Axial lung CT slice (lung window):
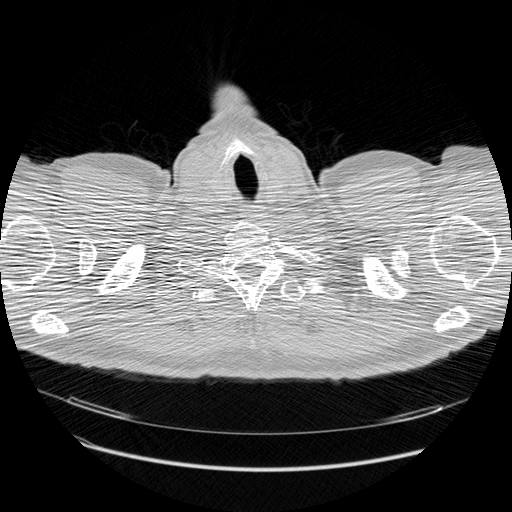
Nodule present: no